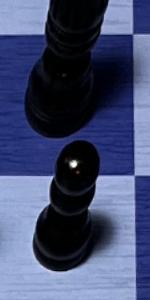
Label: Pawn_Black